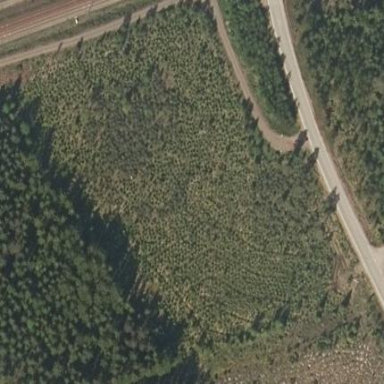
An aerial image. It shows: Patch of scrub vegetation.